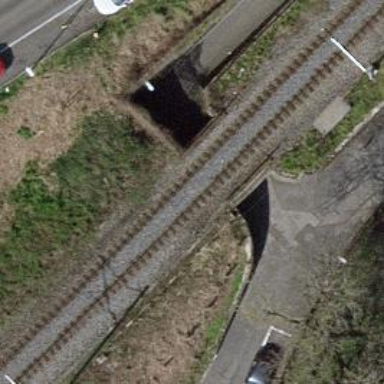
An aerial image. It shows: Concrete path that goes through tunnel.